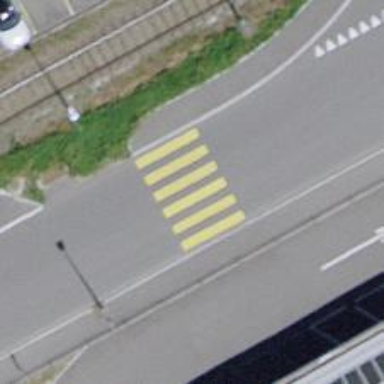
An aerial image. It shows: Marked crossing on the road.